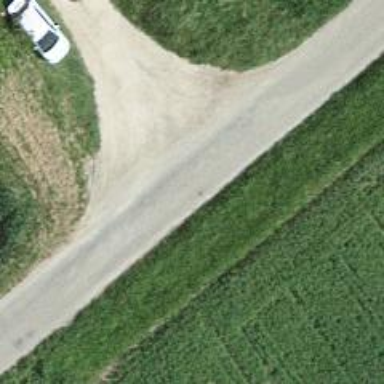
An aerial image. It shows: Unclassified road.